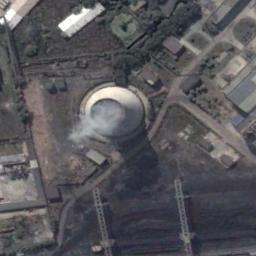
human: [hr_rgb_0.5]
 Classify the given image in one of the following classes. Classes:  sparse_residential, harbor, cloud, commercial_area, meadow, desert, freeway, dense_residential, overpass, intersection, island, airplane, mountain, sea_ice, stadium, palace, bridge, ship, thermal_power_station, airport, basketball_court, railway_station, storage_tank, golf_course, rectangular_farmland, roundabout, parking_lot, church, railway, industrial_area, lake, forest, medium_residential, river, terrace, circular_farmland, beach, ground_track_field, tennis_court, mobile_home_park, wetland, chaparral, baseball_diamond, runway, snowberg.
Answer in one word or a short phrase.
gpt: thermal_power_station